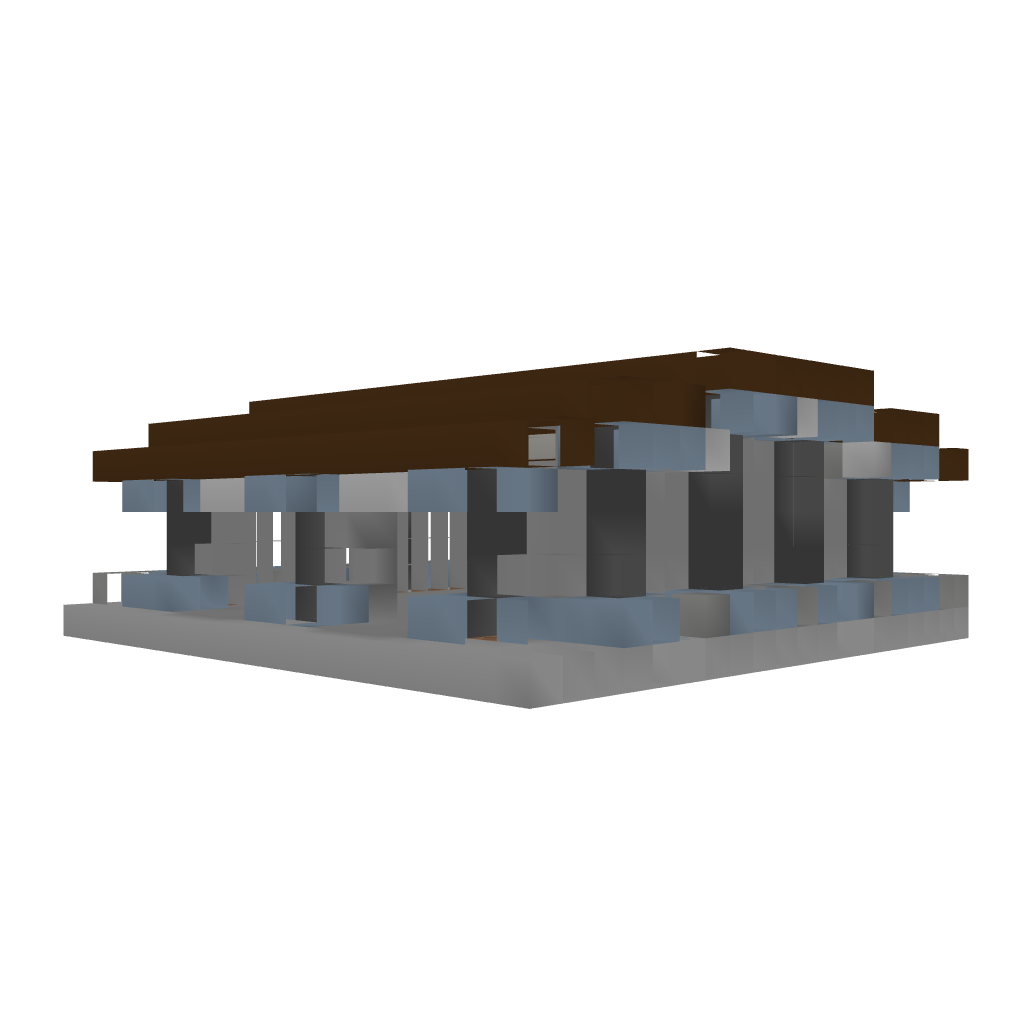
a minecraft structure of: Medieval Warehouse